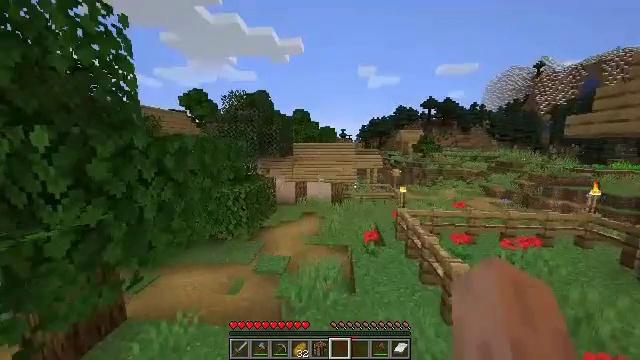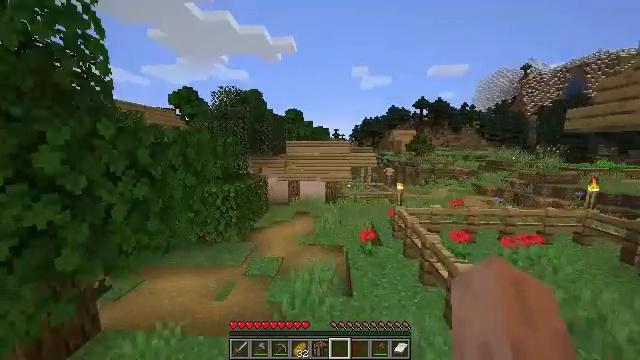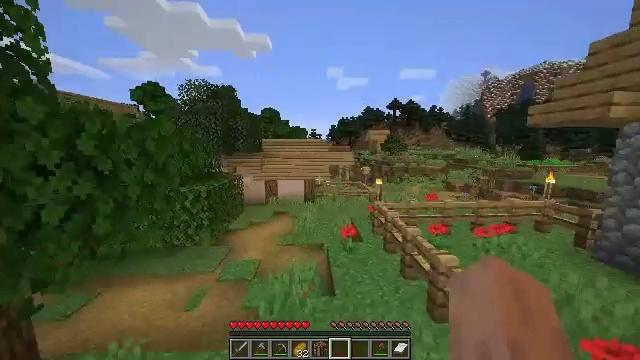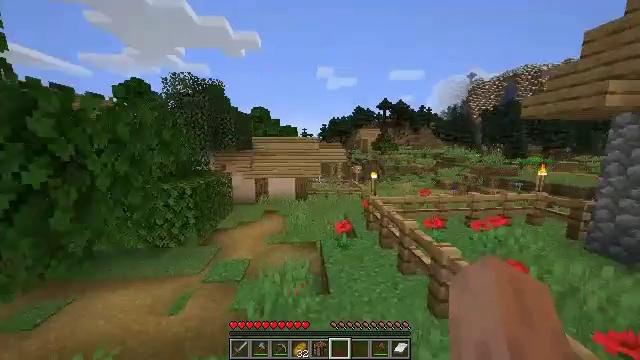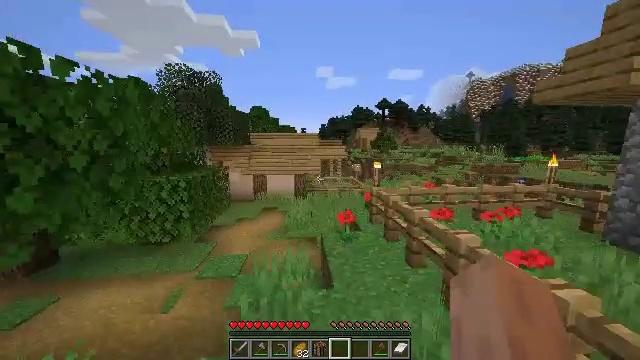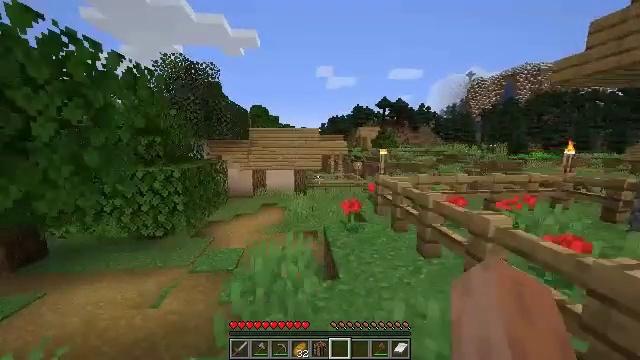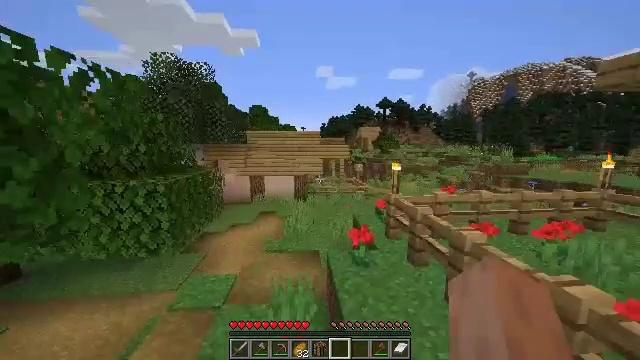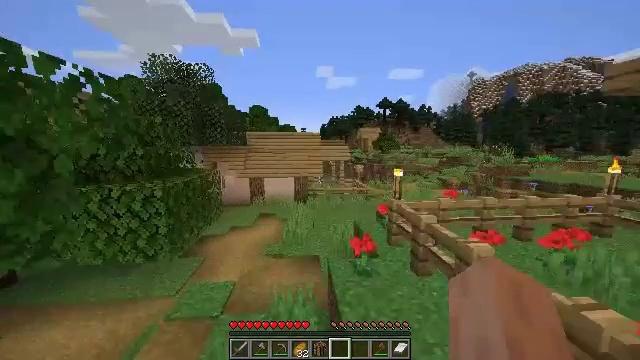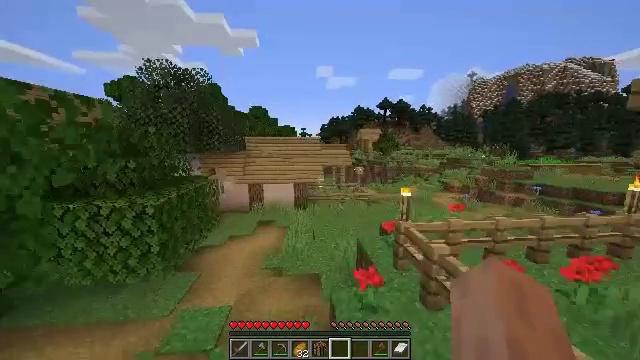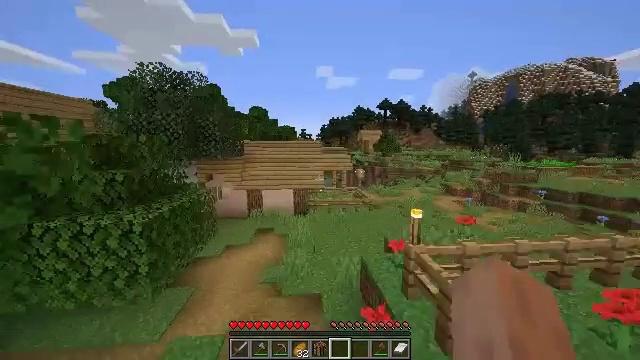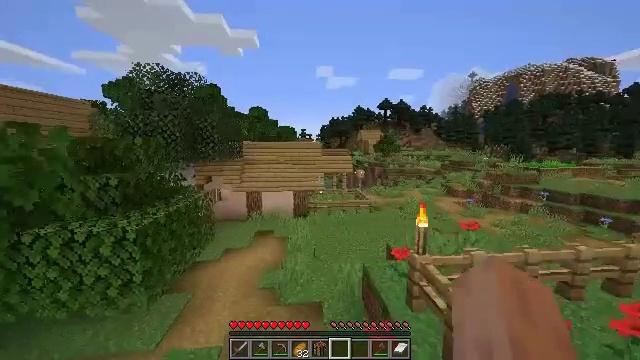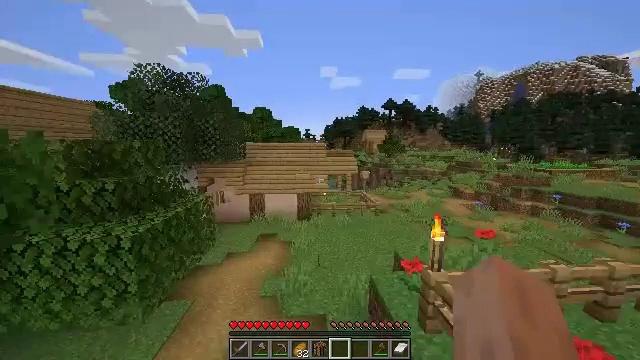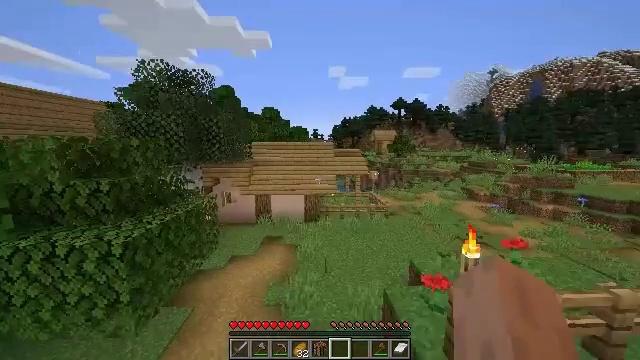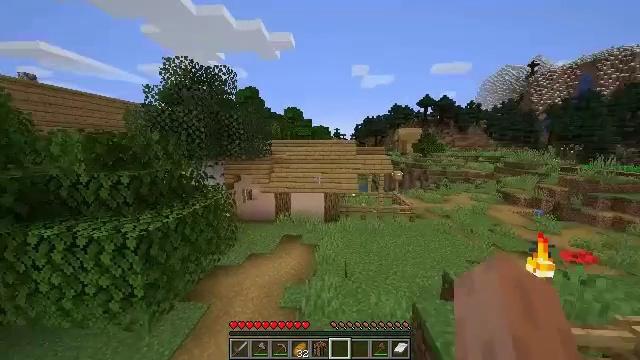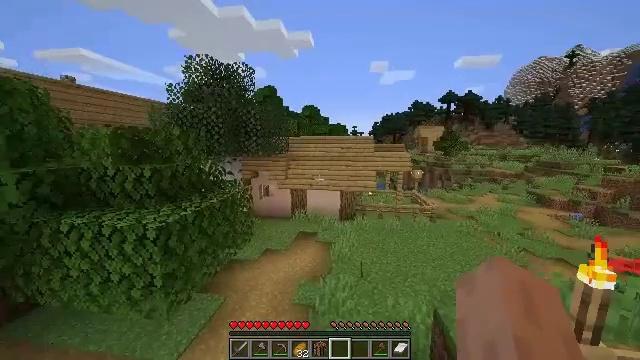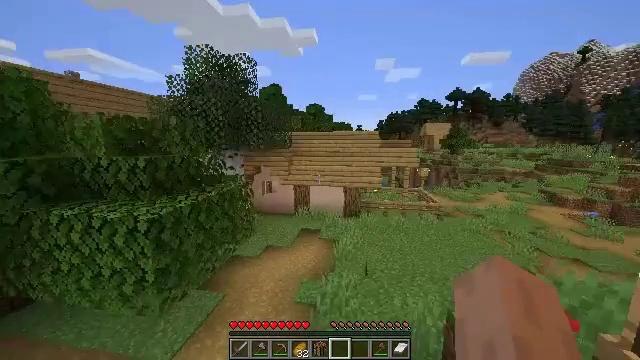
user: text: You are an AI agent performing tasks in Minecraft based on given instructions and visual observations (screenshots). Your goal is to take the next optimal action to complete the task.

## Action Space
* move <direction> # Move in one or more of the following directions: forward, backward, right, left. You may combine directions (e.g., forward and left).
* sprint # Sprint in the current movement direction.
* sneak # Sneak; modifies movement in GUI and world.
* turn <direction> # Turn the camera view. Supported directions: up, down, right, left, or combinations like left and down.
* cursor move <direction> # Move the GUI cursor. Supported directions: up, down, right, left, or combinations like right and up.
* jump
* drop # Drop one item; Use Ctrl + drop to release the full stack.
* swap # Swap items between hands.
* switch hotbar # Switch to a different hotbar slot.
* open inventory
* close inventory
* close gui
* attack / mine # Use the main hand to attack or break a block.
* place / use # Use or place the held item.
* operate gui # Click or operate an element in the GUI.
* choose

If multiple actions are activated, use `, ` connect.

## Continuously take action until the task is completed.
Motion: motion action
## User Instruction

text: Mine the grass path to create a new path.
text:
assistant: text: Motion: move forward, turn right, jump
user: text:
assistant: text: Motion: move forward, turn right, jump
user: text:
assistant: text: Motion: move forward, turn right, jump
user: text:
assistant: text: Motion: move forward, jump
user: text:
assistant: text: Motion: move forward, jump
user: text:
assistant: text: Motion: move forward, jump
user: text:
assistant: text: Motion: move forward, jump
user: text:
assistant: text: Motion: move forward, jump
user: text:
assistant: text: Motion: move forward, jump
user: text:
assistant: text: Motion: move forward, jump
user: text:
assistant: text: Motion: move forward, turn left, jump
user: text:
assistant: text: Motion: move forward, turn left, jump
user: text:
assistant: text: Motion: move forward, turn left, jump
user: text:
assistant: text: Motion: move forward, turn left
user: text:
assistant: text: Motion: move forward, turn left
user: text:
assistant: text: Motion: move forward
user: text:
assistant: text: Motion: move forward, jump
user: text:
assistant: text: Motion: move forward, turn left, jump
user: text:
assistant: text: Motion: move forward, turn left, jump
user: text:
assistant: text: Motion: move forward, turn left, jump
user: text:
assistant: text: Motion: move forward, turn left and down, jump
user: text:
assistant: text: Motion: move forward, turn left and down, jump
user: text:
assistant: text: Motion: move forward, turn left, jump
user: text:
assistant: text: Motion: move forward, jump
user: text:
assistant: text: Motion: move forward, jump
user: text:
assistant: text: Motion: move forward, jump
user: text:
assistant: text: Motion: move forward, jump
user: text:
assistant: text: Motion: move forward, jump
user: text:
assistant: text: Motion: move forward, jump
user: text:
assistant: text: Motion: move forward